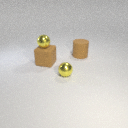
small yellow metal sphere above large brown rubber cube